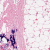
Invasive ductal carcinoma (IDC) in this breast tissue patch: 0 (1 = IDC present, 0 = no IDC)